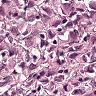
Metastatic tissue present: yes